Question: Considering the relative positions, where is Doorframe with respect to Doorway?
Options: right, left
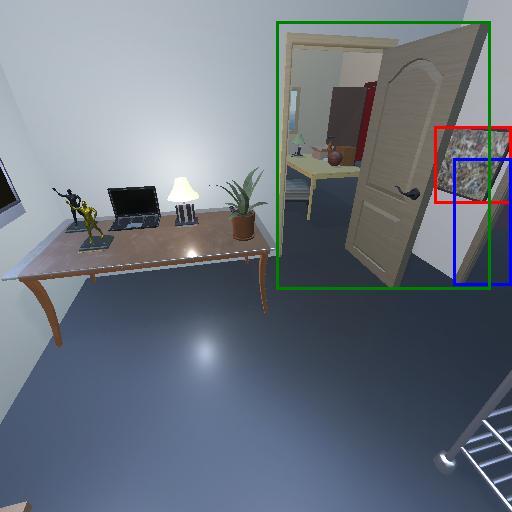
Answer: right